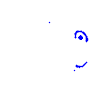
Particle: pion